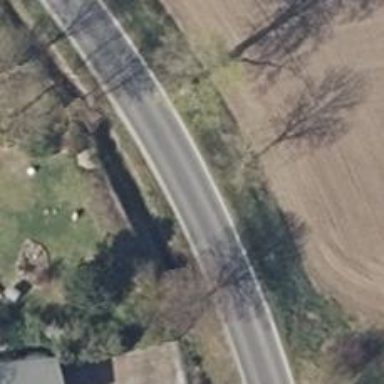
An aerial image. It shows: Asphalt road classified as tertiary.